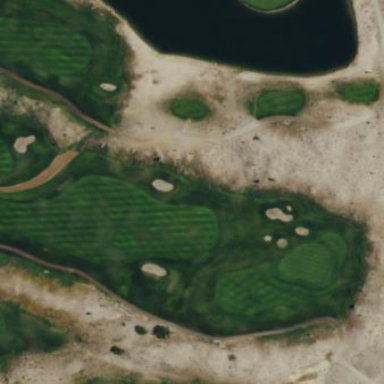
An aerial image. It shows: Rough grassy area used for golf.